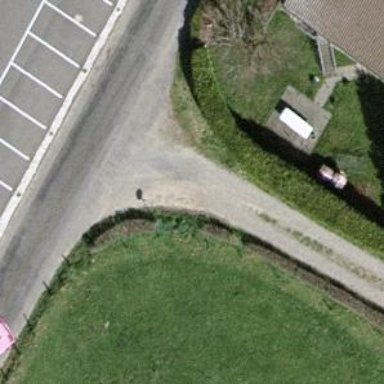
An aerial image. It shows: Hedge barrier.